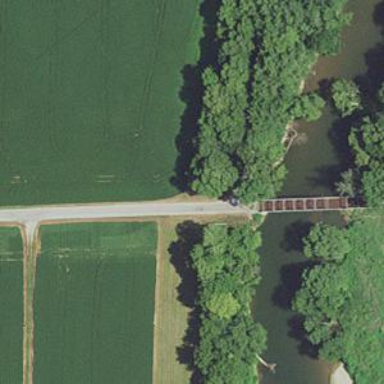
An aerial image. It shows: Unclassified road on bridge.